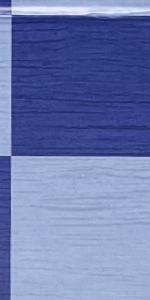
Label: Empty